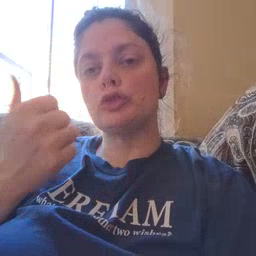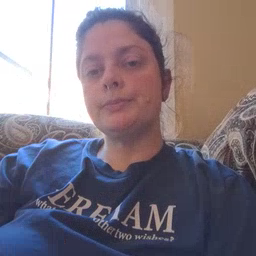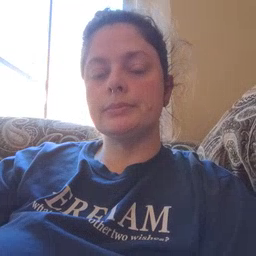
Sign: another